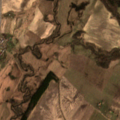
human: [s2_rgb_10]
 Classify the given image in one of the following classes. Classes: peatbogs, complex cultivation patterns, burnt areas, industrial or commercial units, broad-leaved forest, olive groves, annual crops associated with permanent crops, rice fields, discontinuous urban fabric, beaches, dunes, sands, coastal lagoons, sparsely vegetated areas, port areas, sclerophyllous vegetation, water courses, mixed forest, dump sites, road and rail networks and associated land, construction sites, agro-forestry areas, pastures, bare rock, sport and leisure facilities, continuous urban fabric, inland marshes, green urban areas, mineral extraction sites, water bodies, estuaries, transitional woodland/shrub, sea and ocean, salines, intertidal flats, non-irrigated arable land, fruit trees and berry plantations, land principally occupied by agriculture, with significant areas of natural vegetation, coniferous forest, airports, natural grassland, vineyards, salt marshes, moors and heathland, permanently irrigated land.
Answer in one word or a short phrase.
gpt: non-irrigated arable land, pastures, complex cultivation patterns, land principally occupied by agriculture, with significant areas of natural vegetation, broad-leaved forest